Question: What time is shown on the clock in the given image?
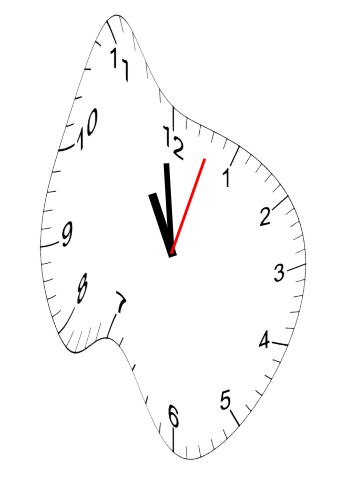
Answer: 10:59:03